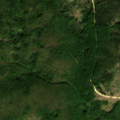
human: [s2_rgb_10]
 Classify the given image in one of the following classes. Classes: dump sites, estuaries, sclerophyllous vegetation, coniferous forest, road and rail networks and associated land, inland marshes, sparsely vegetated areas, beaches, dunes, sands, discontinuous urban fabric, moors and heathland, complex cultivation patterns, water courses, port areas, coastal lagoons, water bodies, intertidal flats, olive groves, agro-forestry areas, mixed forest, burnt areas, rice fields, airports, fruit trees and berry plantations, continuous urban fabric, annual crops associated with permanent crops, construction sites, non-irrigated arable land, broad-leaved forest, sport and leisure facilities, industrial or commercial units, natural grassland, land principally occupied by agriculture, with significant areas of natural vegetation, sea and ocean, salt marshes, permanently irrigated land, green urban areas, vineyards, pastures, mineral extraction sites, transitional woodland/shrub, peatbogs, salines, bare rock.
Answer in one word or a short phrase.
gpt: broad-leaved forest, coniferous forest, transitional woodland/shrub